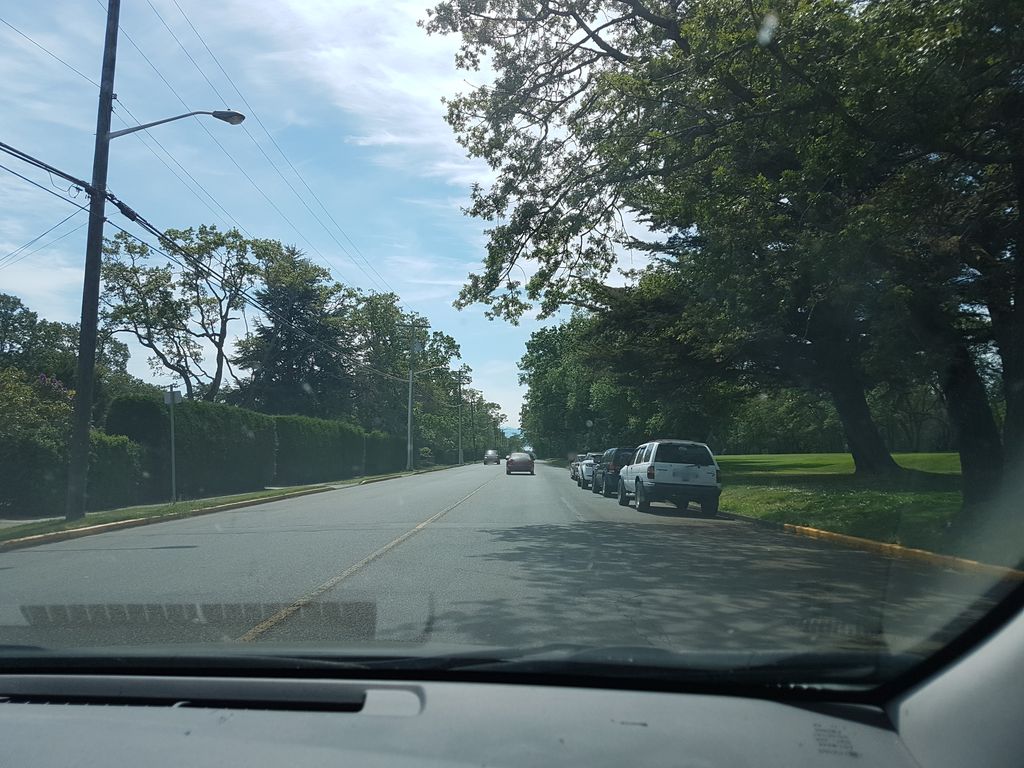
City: victoria